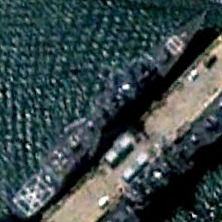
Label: cruiser